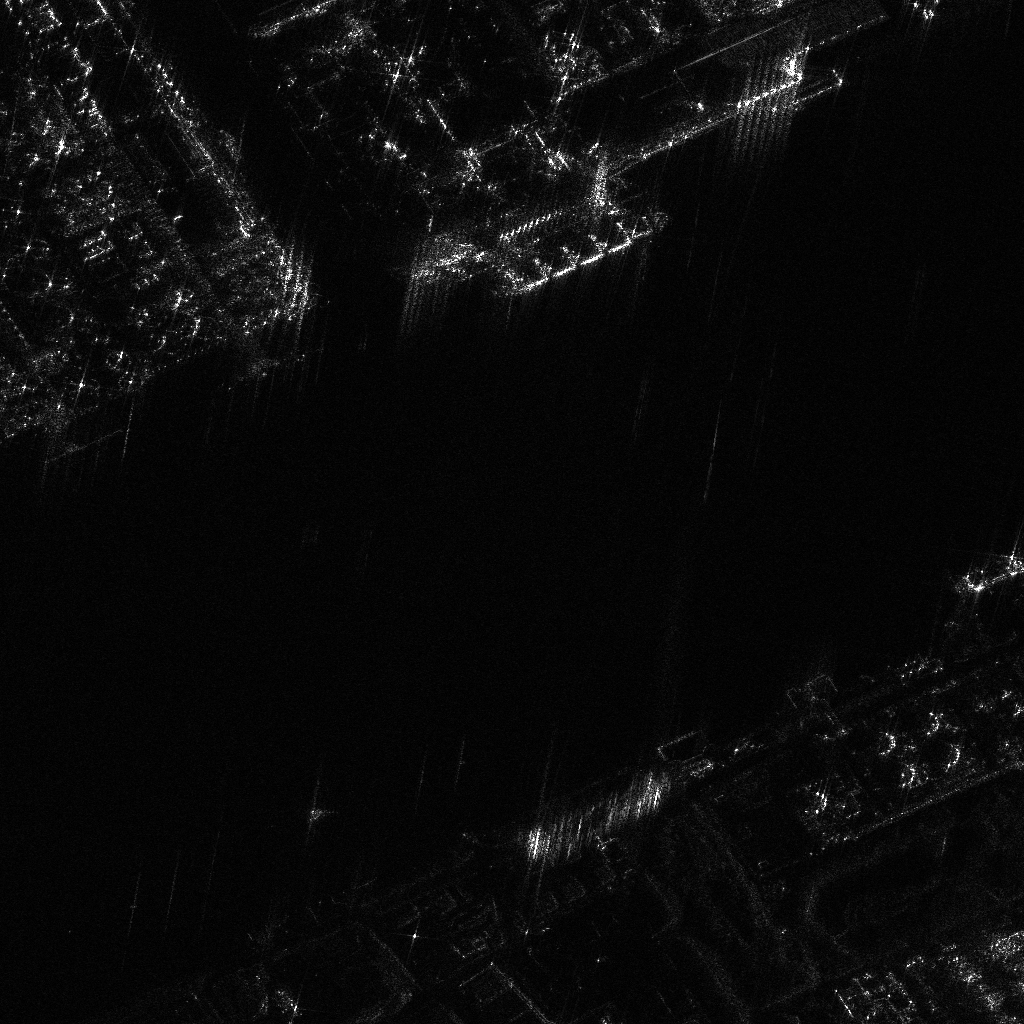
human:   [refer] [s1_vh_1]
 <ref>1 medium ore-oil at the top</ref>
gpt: <box>[[53, 16, 57, 33, 67]]</box>